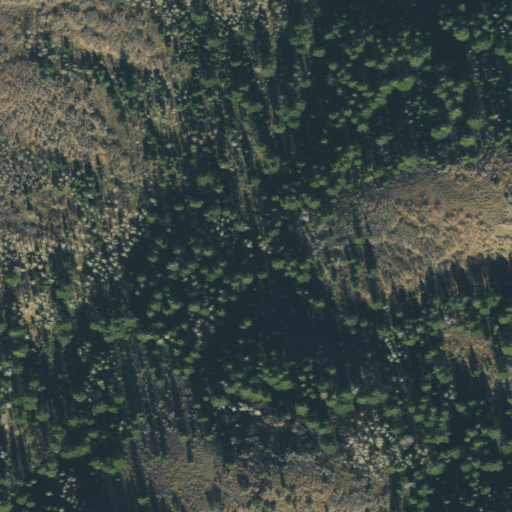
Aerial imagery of gap in Utah named The Narrows containing evergreen forest, deciduous forest, and mixed forest